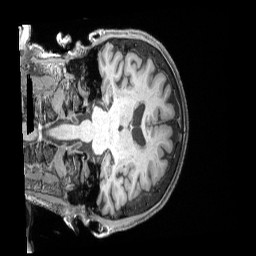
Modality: T1w
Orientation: coronal
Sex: female